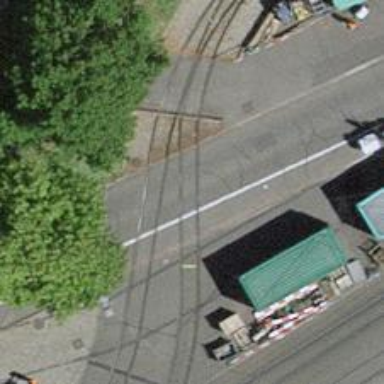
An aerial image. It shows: Tram level crossing on the railway.